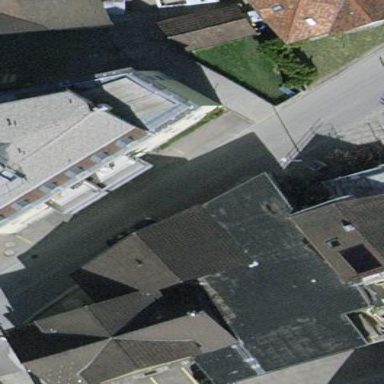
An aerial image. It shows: Restaurant building.